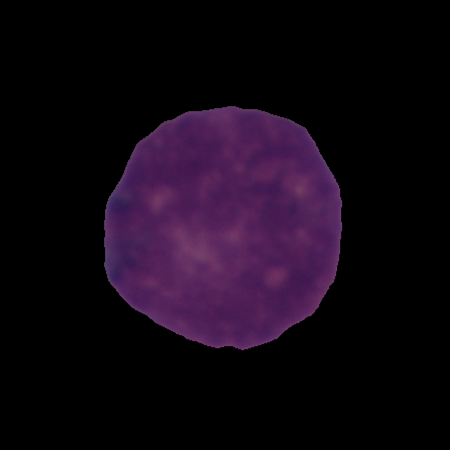
Label: cancer